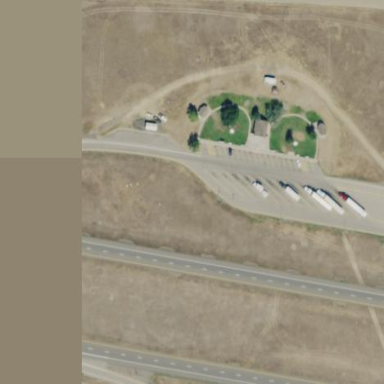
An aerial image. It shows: Rest area on the road.